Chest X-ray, PA view. Patient: 21 years old, sex F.
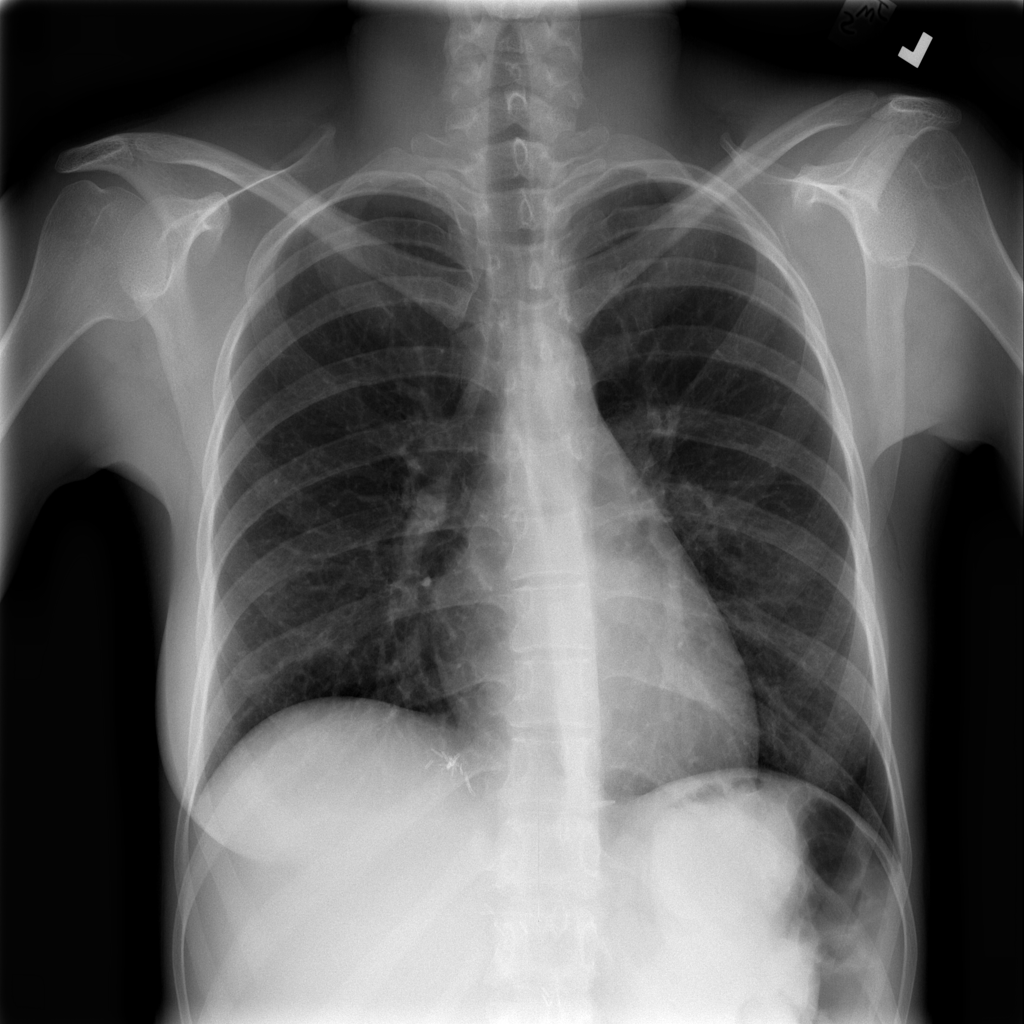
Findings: No Finding